高一 · 统计数学
（2020 秋$\cdot$黎川县校级期中）已知集合 $M=\{(x, y) \| x|\leqslant 2| y \mid, \leqslant 2\}$, 点 $P$ 的坐标为 $(x, y)$,则当 $P \in M$ 时, 且满足 $(x-1)^{2}+(y-1)^{2} \leqslant 1$ 的概率为 \$ \qquad \$
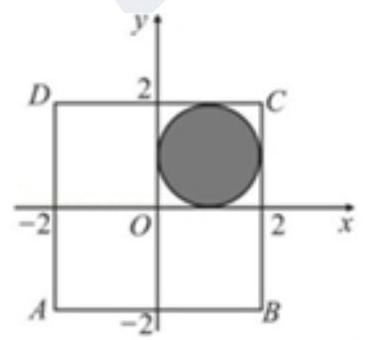
答案: $\frac{\pi}{16}$.
解析: 解：如图示:

集合 $M$ 所在的区域为正方形 $A B C D$ 及其内部,

$(x-1)^{2}+(y-1)^{2} \leqslant 1$ 所在的区域是以 $(1,1)$ 为圆心, 以 1 为半径的圆及其内部,
则所求的概率 $p=\frac{\pi}{4 \times 4}=\frac{\pi}{16}$,

故答案为: $\frac{\pi}{16}$.